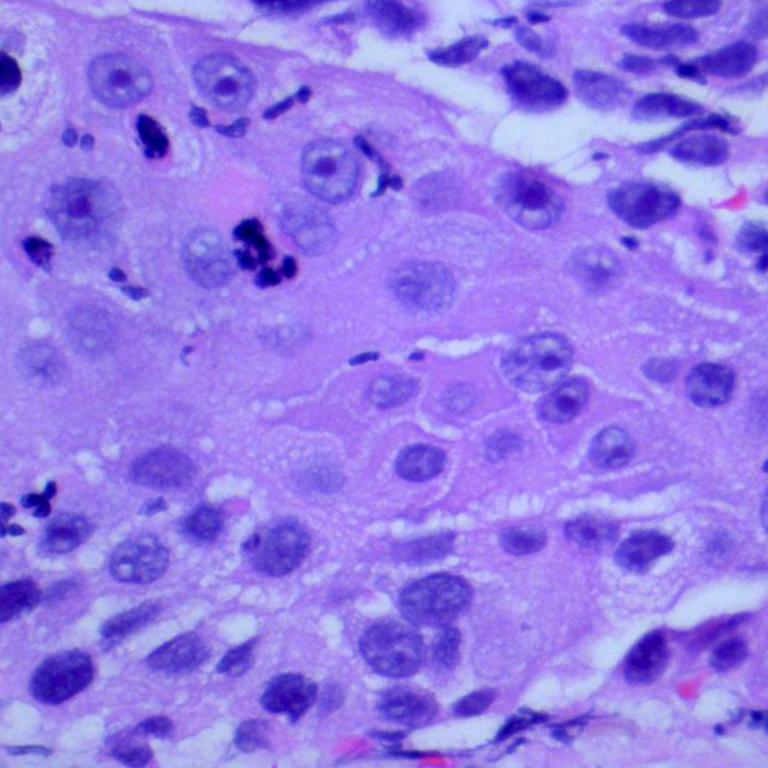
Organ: lung
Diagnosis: squamous carcinomas